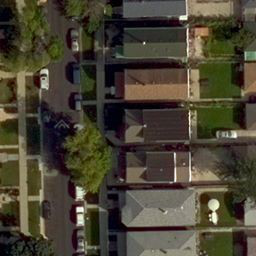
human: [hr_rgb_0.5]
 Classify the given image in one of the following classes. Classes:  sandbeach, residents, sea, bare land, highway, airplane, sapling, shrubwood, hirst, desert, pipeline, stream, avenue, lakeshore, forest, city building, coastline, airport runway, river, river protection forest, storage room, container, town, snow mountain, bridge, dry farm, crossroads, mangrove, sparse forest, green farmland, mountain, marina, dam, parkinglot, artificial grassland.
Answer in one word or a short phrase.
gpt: residents